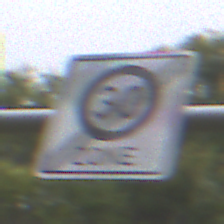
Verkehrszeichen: EndeZone30
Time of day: Midday
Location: Outdoor (Urban)
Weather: Overcast
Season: NotSpecified
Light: Natural